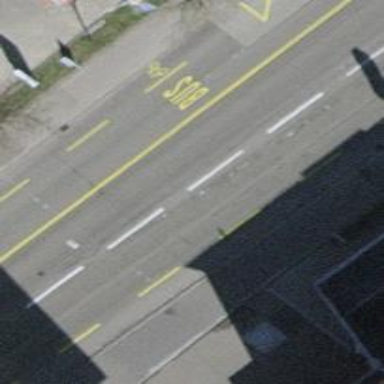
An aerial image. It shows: Trolleybus stop position for public transport.